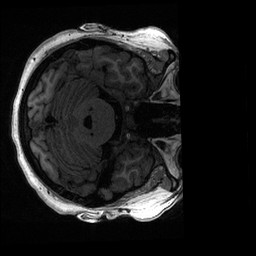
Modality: T1w
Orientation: axial
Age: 21
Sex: female
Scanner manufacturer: ge
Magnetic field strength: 3 T
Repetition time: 0.006952 s
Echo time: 0.00292 s